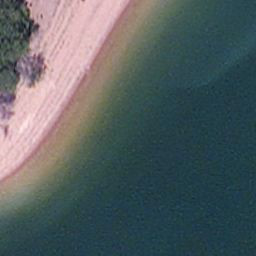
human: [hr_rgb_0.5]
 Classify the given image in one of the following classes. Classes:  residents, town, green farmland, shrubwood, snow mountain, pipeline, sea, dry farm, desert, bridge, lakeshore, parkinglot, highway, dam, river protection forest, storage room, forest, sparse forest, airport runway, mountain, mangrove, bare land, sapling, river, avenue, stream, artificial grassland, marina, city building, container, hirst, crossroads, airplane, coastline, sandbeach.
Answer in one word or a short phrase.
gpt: lakeshore